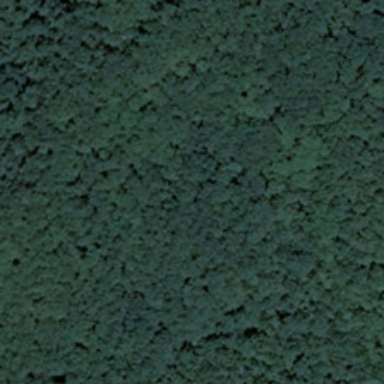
Many green trees are in a forest .